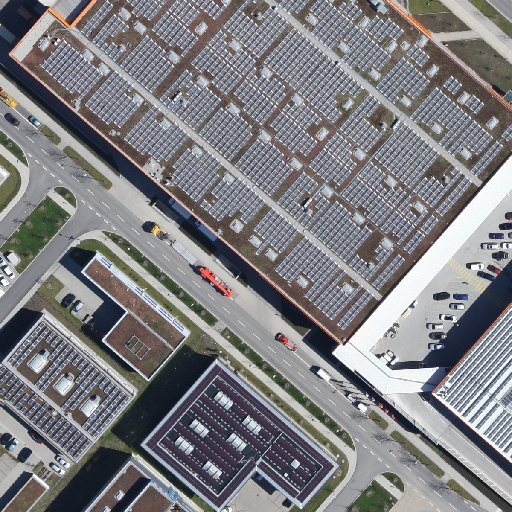
Referring expression: light-duty vehicle